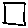
Label: square